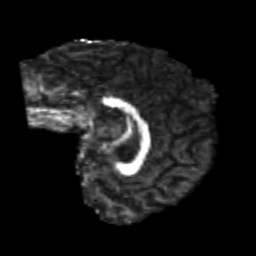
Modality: FA
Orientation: sagittal
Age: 23
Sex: male
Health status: healthy
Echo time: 0.074 s